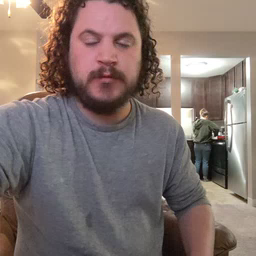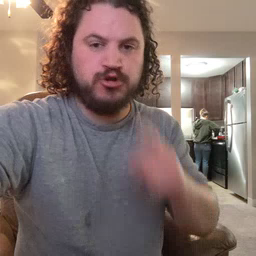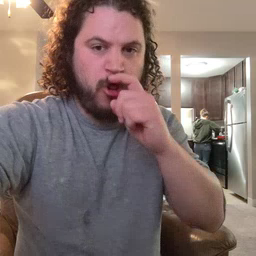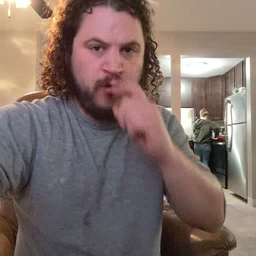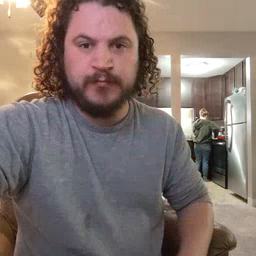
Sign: doll